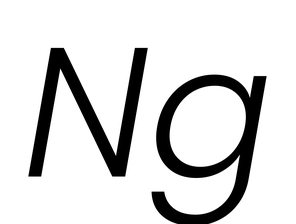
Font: Poppins-LightItalic